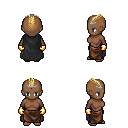
a pixel art fantasy rpg character, female body template, human, dark skin, black cape, robe skirt, blonde short mohawk hairstyle, silver tiara, gold gloves, four views (front, back, left, right), 2x2 character sprite sheet, small pixel art, hard edges, no anti-aliasing